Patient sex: M
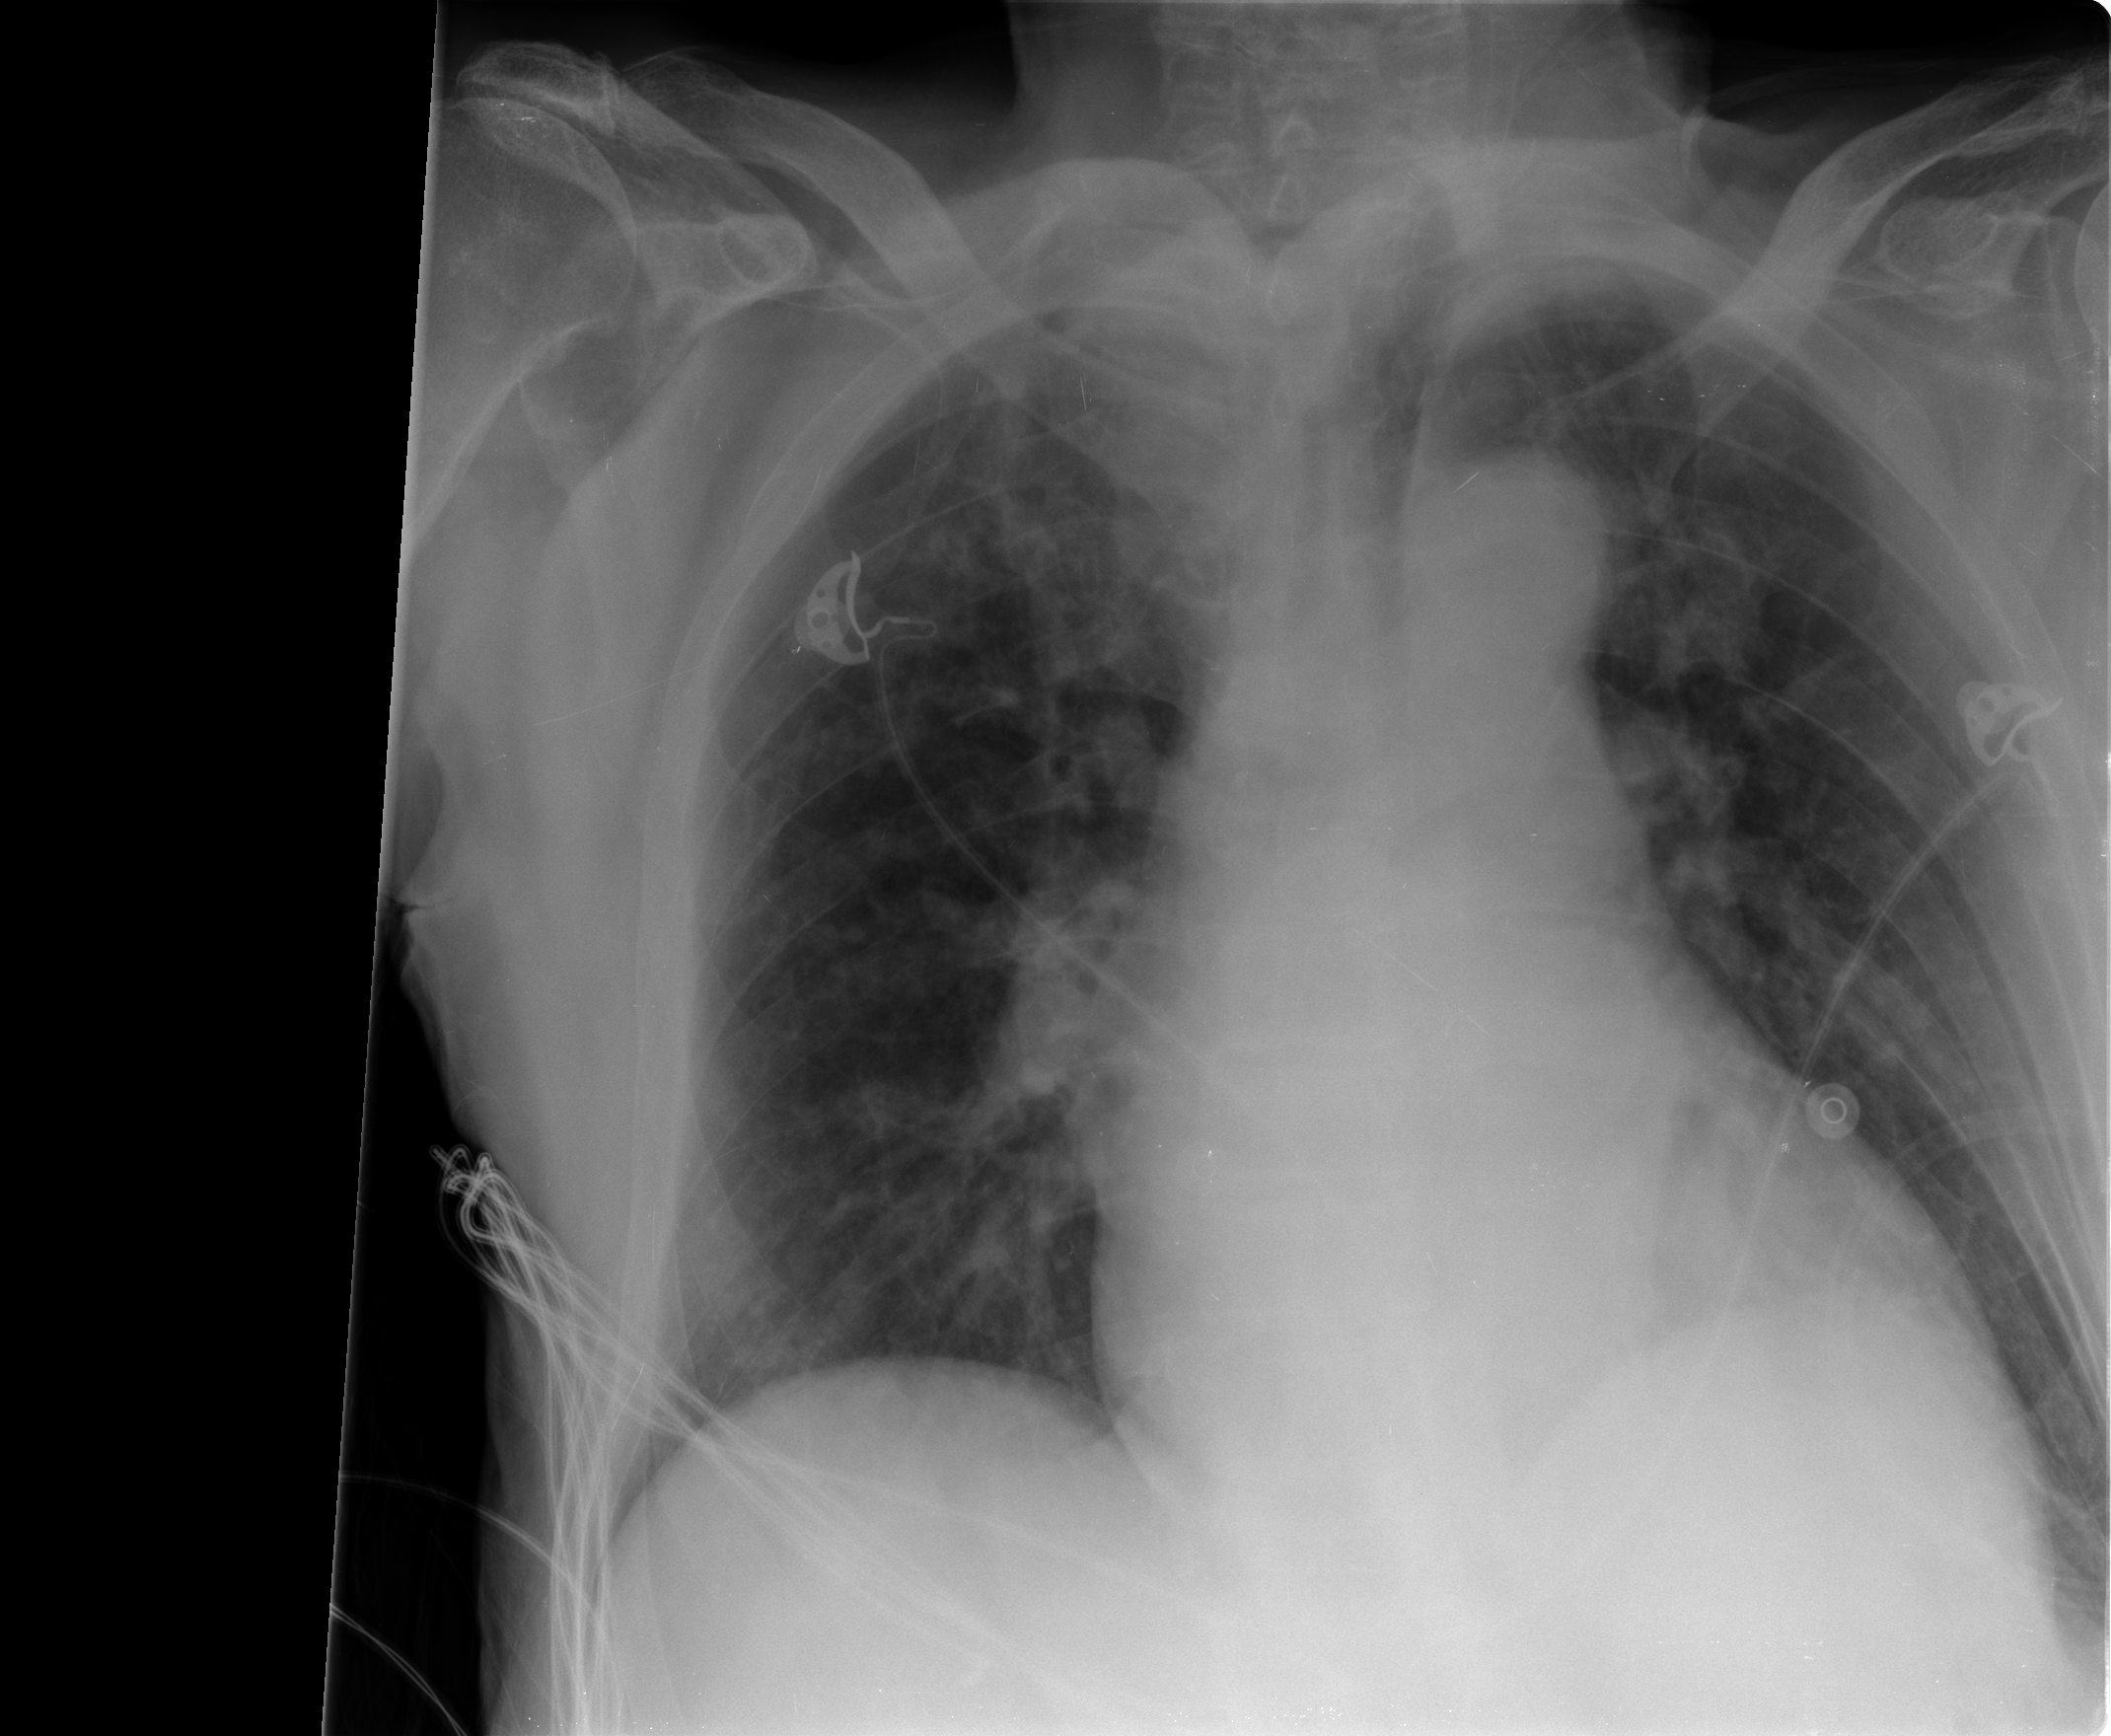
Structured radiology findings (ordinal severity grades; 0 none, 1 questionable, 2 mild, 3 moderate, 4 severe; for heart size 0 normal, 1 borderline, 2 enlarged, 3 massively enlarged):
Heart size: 2
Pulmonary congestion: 0
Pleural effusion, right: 0
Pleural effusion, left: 0
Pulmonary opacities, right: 0
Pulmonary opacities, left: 0
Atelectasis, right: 2
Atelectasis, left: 2